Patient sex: M
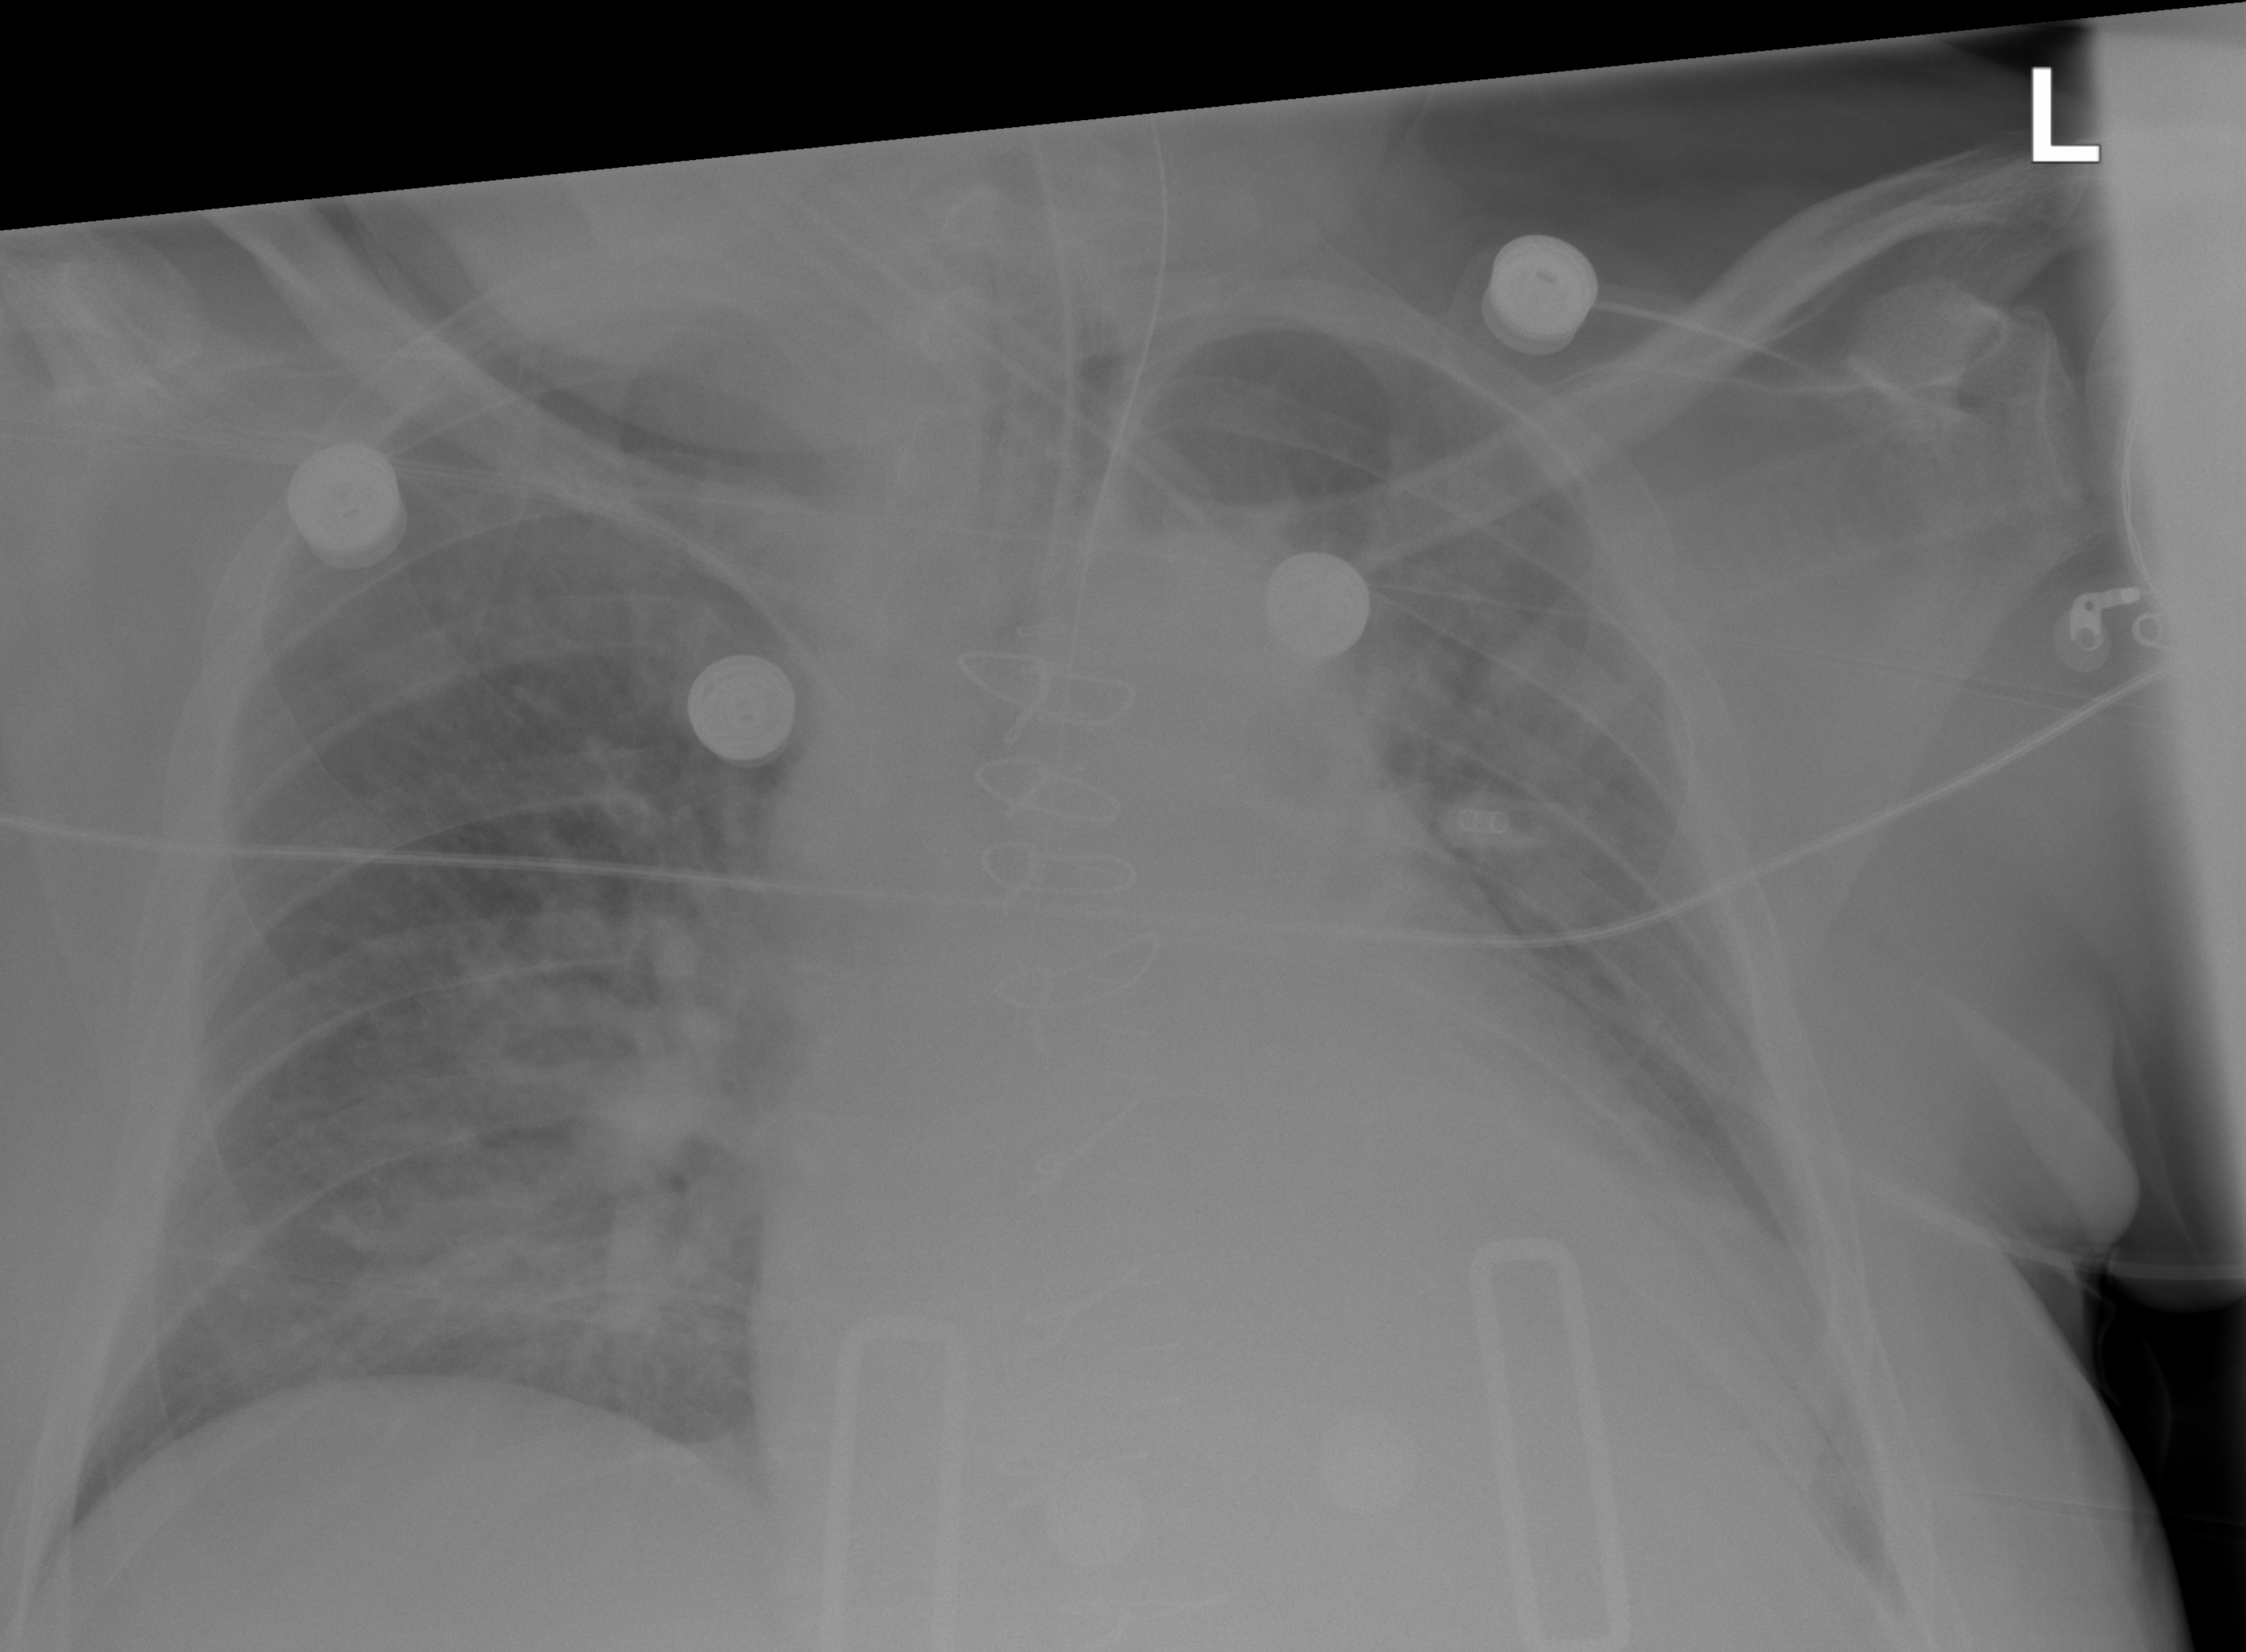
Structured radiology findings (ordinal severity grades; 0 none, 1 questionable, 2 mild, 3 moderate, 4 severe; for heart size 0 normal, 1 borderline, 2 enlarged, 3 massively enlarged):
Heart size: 3
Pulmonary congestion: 2
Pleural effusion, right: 0
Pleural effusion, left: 2
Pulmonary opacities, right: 2
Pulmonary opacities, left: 0
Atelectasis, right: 0
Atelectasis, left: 2